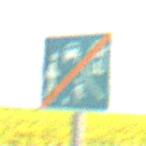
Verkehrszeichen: EndeVerkehrsberuhigterBereich
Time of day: Midday
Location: Outdoor (RoadRail)
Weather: PartlyCloudy
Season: NotSpecified
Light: Natural